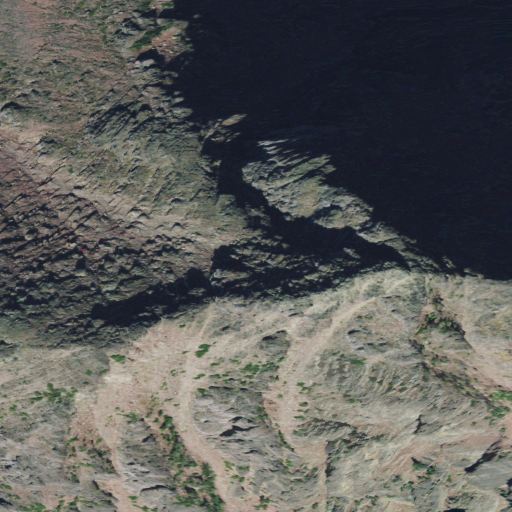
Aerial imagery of mountain in Montana named Lone Walker Mountain containing evergreen forest, barren land, shrub, and grassland